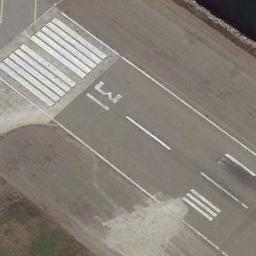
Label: runway